Question: I have installed pinax, and created a project with the 'pinax-admin'
then I copied the project into an empty django-eclipse project and wanted to run synchdb form the eclipse console but I only get:
'''
Traceback (most recent call last):
File "C:\Users\marcus\Desktop\wseclipse\testpinax\testsite\manage.py", line 20, in <module>
execute_from_command_line()
File "C:\Python27\lib\site-packages\django\core\management\__init__.py", line 443, in execute_from_command_line
utility.execute()
File "C:\Python27\lib\site-packages\django\core\management\__init__.py", line 382, in execute
self.fetch_command(subcommand).run_from_argv(self.argv)
File "C:\Python27\lib\site-packages\django\core\management\__init__.py", line 261, in fetch_command
klass = load_command_class(app_name, subcommand)
File "C:\Python27\lib\site-packages\django\core\management\__init__.py", line 69, in load_command_class
module = import_module('%s.management.commands.%s' % (app_name, name))
File "C:\Python27\lib\site-packages\django\utils\importlib.py", line 35, in import_module
__import__(name)
File "C:\Python27\lib\site-packages\django\core\management\commands\syncdb.py", line 8, in <module>
from django.core.management.sql import custom_sql_for_model, emit_post_sync_signal
File "C:\Python27\lib\site-packages\django\core\management\sql.py", line 6, in <module>
from django.db import models
File "C:\Python27\lib\site-packages\django\db\__init__.py", line 11, in <module>
if DEFAULT_DB_ALIAS not in settings.DATABASES:
File "C:\Python27\lib\site-packages\django\utils\functional.py", line 184, in inner
self._setup()
File "C:\Python27\lib\site-packages\django\conf\__init__.py", line 42, in _setup
self._wrapped = Settings(settings_module)
File "C:\Python27\lib\site-packages\django\conf\__init__.py", line 95, in __init__
raise ImportError("Could not import settings '%s' (Is it on sys.path?): %s" % (self.SETTINGS_MODULE, e))
ImportError: Could not import settings 'testpinax.settings' (Is it on sys.path?): No module named testpinax.settings
Finished "manage.py syncdb" execution.
'''
I have the tables created in my postgresql db, but when I want to run the project I get:
'''
Traceback (most recent call last):
File "C:\Users\marcus\Desktop\wseclipse\testpinax\testsite\manage.py", line 20, in <module>
execute_from_command_line()
File "C:\Python27\lib\site-packages\django\core\management\__init__.py", line 443, in execute_from_command_line
utility.execute()
File "C:\Python27\lib\site-packages\django\core\management\__init__.py", line 382, in execute
self.fetch_command(subcommand).run_from_argv(self.argv)
File "C:\Python27\lib\site-packages\django\core\management\__init__.py", line 261, in fetch_command
klass = load_command_class(app_name, subcommand)
File "C:\Python27\lib\site-packages\django\core\management\__init__.py", line 69, in load_command_class
module = import_module('%s.management.commands.%s' % (app_name, name))
File "C:\Python27\lib\site-packages\django\utils\importlib.py", line 35, in import_module
__import__(name)
File "C:\Python27\lib\site-packages\django\core\management\commands\runserver.py", line 8, in <module>
from django.core.servers.basehttp import AdminMediaHandler, run, WSGIServerException, get_internal_wsgi_application
File "C:\Python27\lib\site-packages\django\core\servers\basehttp.py", line 26, in <module>
from django.views import static
File "C:\Python27\lib\site-packages\django\views\static.py", line 95, in <module>
template_translatable = ugettext_noop(u"Index of %(directory)s")
File "C:\Python27\lib\site-packages\django\utils\translation\__init__.py", line 75, in gettext_noop
return _trans.gettext_noop(message)
File "C:\Python27\lib\site-packages\django\utils\translation\__init__.py", line 48, in __getattr__
if settings.USE_I18N:
File "C:\Python27\lib\site-packages\django\utils\functional.py", line 184, in inner
self._setup()
File "C:\Python27\lib\site-packages\django\conf\__init__.py", line 42, in _setup
self._wrapped = Settings(settings_module)
File "C:\Python27\lib\site-packages\django\conf\__init__.py", line 95, in __init__
raise ImportError("Could not import settings '%s' (Is it on sys.path?): %s" % (self.SETTINGS_MODULE, e))
**ImportError: Could not import settings 'testpinax.settings' (Is it on sys.path?): No module named testpinax.settings**
'''
BUT when I look at my project you can see that the settings.py file is there:

What am I doing wrong?
PS.: I am running win7, eclipse indigo and postgresl 1.16
'''
>>> import sys
>>> print sys.path
['', 'C:\\Python27\\lib\\site-packages\\setuptools-0.6c11-py2.7.egg', 'C:\\Pytho
n27\\lib\\site-packages\\pip-1.2.1-py2.7.egg', 'C:\\Windows\\system32\\python27.
zip', 'C:\\Python27\\DLLs', 'C:\\Python27\\lib', 'C:\\Python27\\lib\\plat-win',
'C:\\Python27\\lib\\lib-tk', 'C:\\Python27', 'C:\\Python27\\lib\\site-packages']
'''
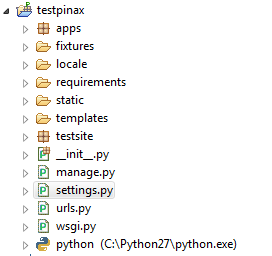
Answer: The Error Message asks you to append the 'testpinax' folder to your 'PYTHONPATH' environment variable, view <URL> wiki entry for a possible solution on how to achieve that.
The Problem might originate from you not starting the script from the 'testpinax' folder.